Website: bh-photo
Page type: store-pickup
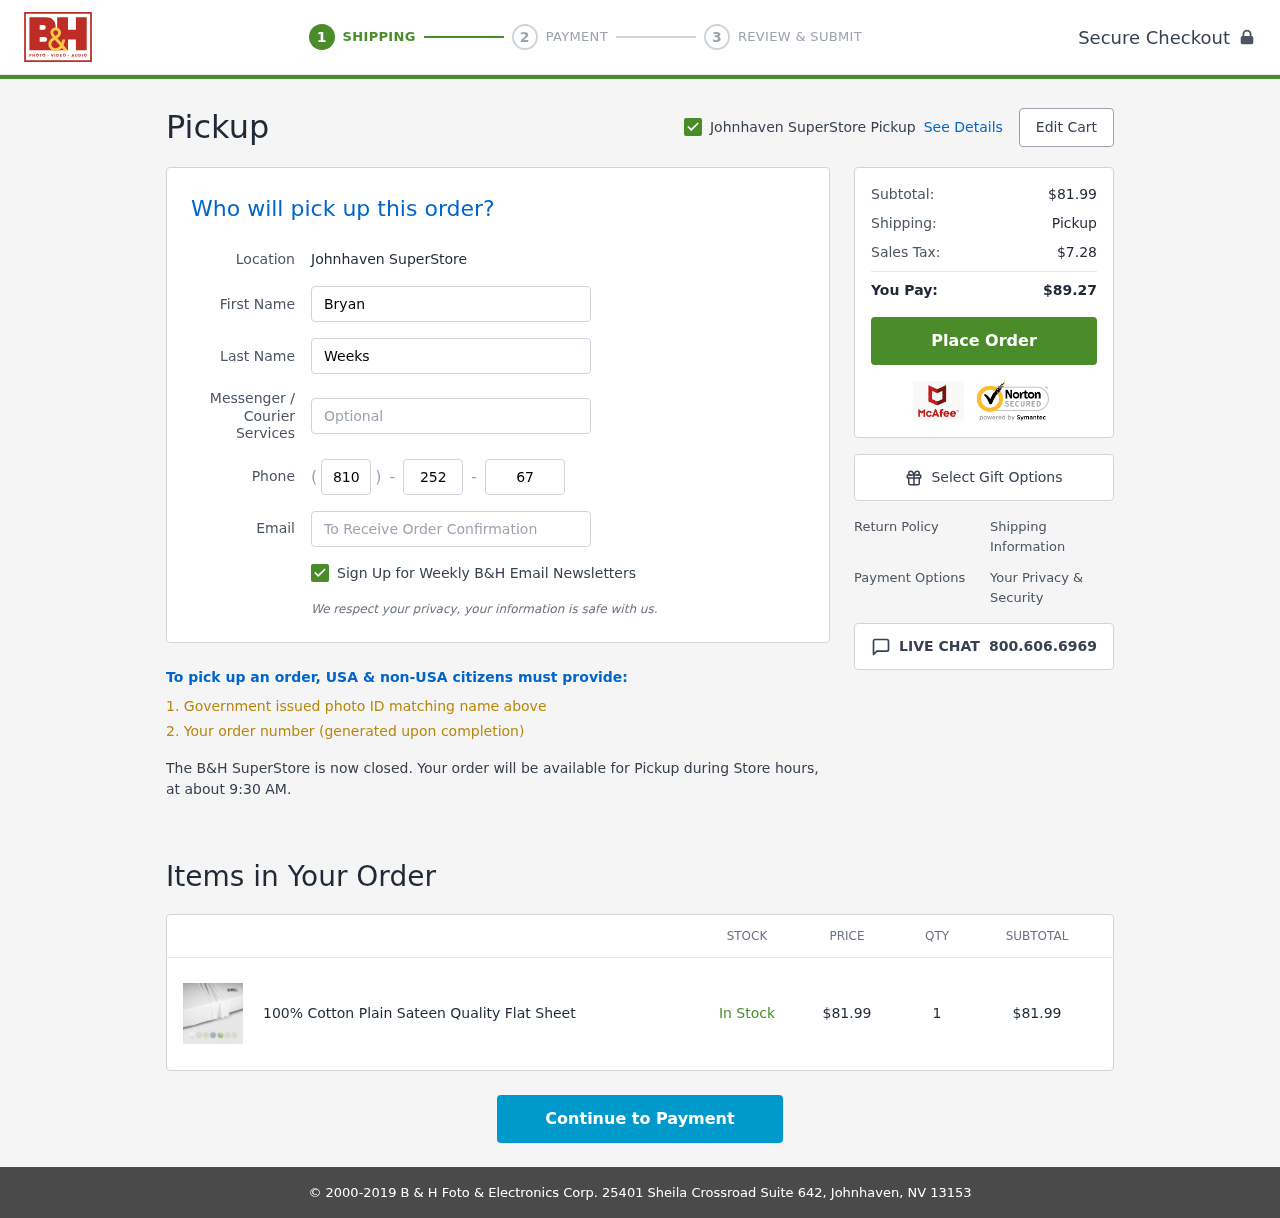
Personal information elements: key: PII_EMAIL
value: bweeks@gmail.com
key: PII_FIRSTNAME
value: Bryan
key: PII_LASTNAME
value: Weeks
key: PII_LOCATION1_CITY
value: Johnhaven SuperStore Pickup
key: PII_LOCATION1_CITY
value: Johnhaven SuperStore
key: PII_PHONE_AREA
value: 810
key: PII_PHONE_PREFIX
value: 252
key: PII_PHONE_SUFFIX
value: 6783
Product elements: key: PRODUCT1_NAME
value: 100% Cotton Plain Sateen Quality Flat Sheet
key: PRODUCT1_PRICE
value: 81.99
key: PRODUCT1_QUANTITY
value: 1
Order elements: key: ORDER_SUBTOTAL
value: $81.99
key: ORDER_TAX
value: $7.28
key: ORDER_TOTAL
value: $89.27